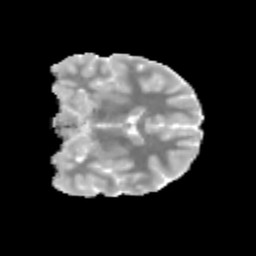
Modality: MD
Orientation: coronal
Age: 11
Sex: male
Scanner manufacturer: siemens
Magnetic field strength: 3 T
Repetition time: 3.8 s
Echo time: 0.07 s